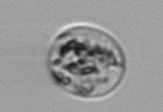
Label: Amoeba